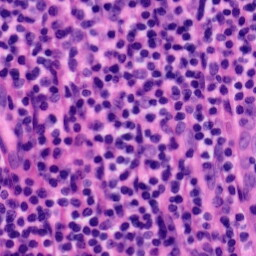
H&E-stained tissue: Tonsil